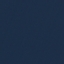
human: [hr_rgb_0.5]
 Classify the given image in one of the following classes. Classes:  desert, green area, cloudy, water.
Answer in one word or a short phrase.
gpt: water